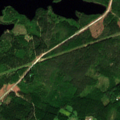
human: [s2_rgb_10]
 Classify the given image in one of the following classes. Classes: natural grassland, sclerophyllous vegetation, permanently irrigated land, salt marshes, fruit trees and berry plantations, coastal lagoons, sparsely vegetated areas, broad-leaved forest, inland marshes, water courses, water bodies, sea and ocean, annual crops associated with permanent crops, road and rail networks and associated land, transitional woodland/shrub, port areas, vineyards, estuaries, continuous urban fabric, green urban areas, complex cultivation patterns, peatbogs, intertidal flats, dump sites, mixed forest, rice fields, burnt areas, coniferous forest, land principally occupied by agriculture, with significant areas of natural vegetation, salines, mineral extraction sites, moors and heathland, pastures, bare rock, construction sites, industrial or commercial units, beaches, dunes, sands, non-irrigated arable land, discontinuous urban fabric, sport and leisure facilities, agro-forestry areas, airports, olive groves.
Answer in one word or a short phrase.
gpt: land principally occupied by agriculture, with significant areas of natural vegetation, broad-leaved forest, coniferous forest, mixed forest, transitional woodland/shrub, water bodies